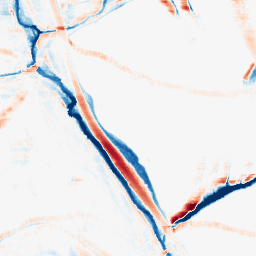
Category: morphological
Decomposition family: morphological_rect
Decomposition parameters: operation: average
width: 20
height: 10
Upsampling method: lanczos
Upsampling parameters: scale: 4
Upsampling scale: 4